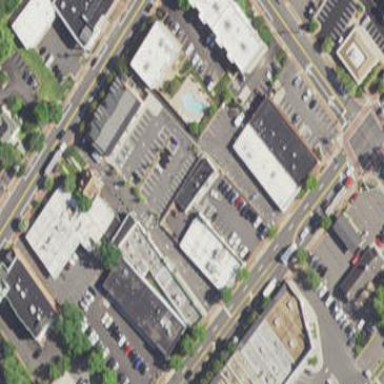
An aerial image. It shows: Retail building.